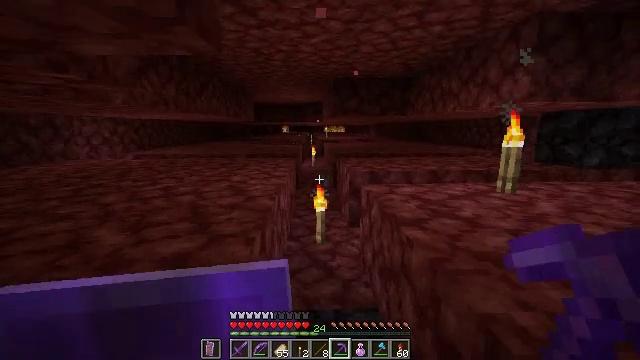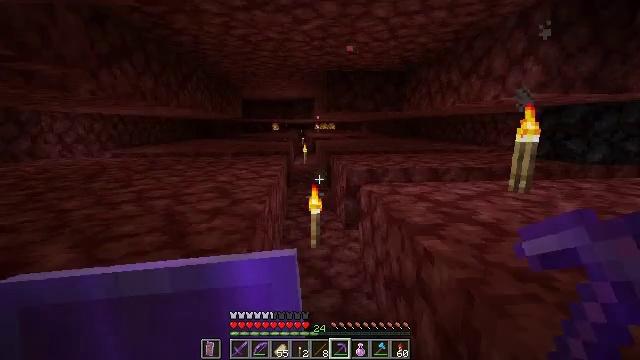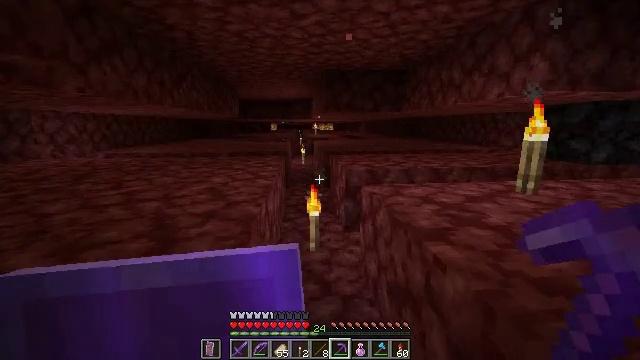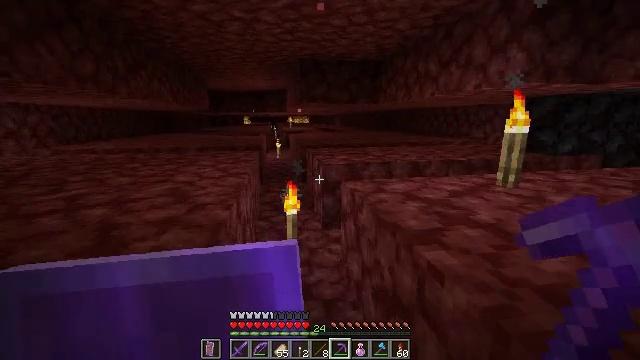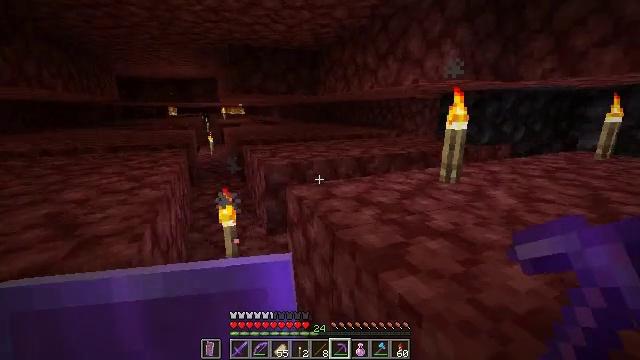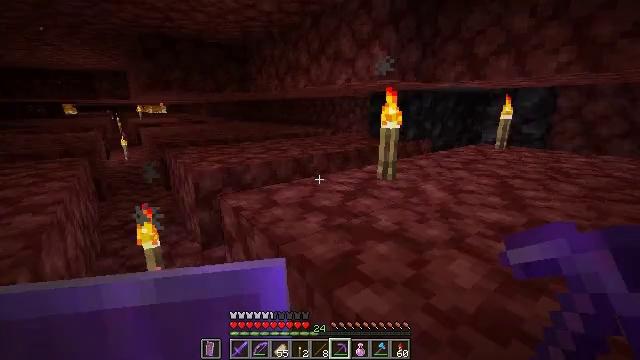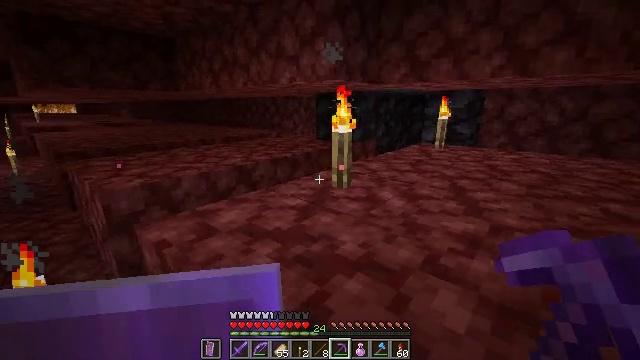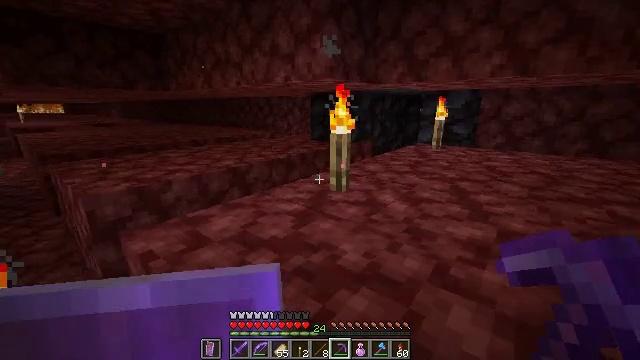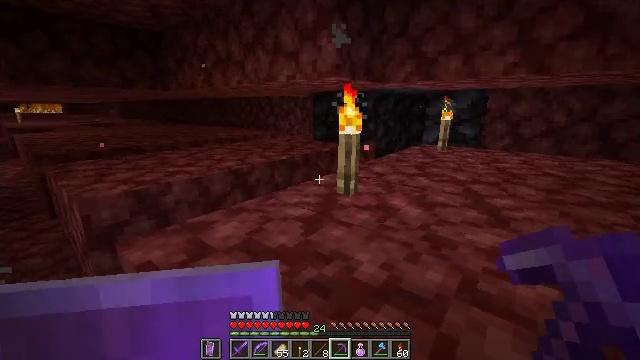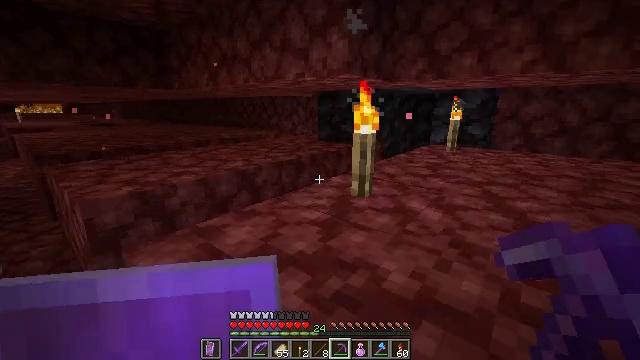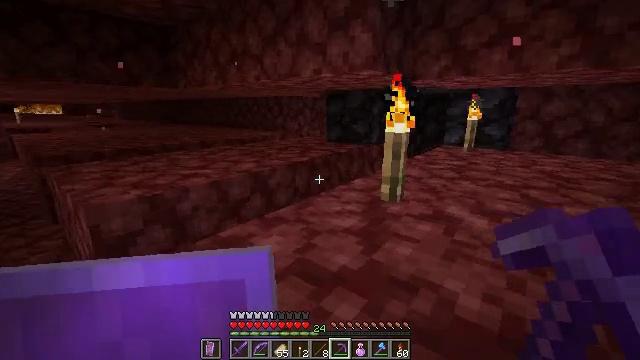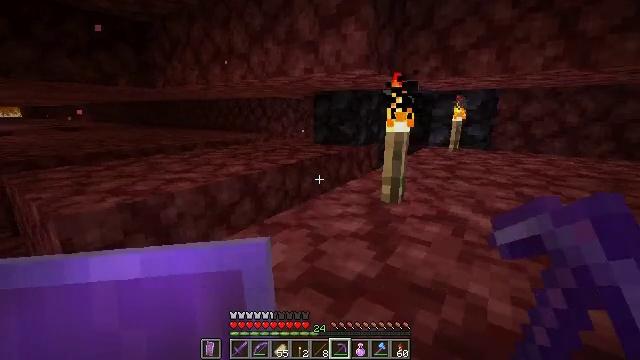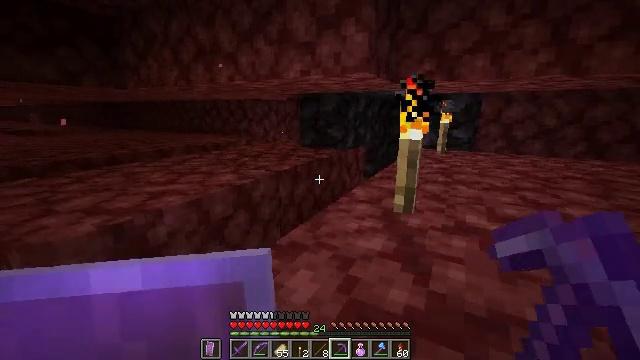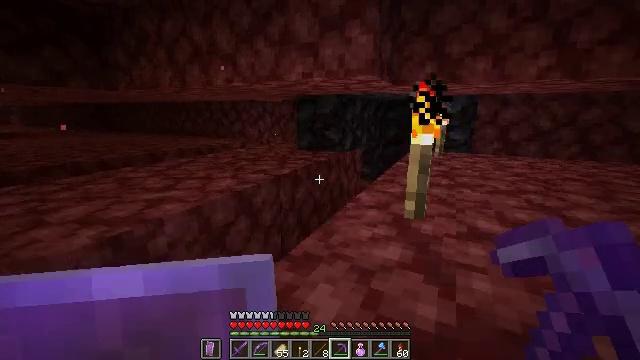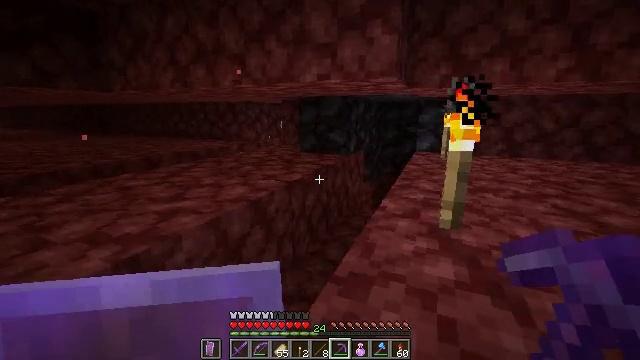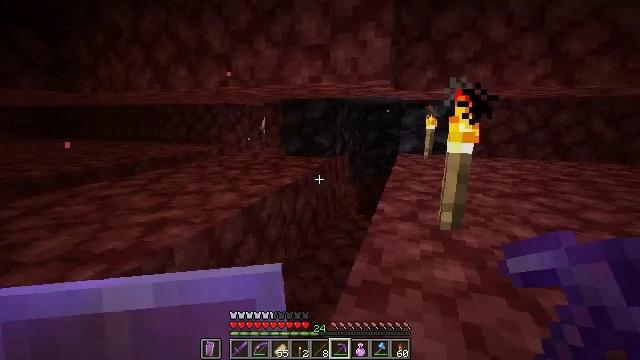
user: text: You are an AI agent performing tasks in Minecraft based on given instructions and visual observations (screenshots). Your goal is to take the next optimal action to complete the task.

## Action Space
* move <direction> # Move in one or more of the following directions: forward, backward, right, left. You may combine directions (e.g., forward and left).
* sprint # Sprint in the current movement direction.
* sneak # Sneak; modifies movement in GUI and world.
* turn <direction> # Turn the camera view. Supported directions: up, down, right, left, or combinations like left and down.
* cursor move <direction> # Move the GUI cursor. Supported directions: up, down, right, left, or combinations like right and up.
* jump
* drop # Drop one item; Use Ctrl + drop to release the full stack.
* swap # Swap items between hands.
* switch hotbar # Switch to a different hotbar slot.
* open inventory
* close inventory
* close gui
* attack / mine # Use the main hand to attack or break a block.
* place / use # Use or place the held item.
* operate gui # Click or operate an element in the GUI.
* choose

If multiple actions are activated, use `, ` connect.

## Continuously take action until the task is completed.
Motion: motion action
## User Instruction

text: Collect blackstone for building.
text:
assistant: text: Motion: move forward, turn right
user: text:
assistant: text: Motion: move forward
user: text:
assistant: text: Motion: move forward, turn right and down
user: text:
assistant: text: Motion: move forward, turn right and down
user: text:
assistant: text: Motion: move forward, turn right
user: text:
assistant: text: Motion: move forward, turn right
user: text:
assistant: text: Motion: move forward, turn right
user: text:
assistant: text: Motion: move forward
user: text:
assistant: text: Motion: move forward and move left
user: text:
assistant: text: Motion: move forward and move left
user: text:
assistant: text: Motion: move forward and move left, turn right
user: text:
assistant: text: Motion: move forward and move left, turn right
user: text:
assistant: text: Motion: move forward and move left, turn right
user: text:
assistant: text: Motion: move forward and move left, turn right
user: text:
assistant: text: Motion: move forward and move left, turn right
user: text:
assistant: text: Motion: move forward and move left, turn right
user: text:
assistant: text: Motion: move forward and move left, turn right
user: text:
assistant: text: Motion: move forward and move left, turn right
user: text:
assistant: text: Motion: move forward and move left, turn right
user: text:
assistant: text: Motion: move forward, turn right
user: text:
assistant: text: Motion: move forward, turn right
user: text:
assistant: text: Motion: move forward
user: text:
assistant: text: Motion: move forward
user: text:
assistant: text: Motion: move forward
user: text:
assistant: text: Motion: move forward
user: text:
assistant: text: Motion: move forward
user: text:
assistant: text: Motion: move forward
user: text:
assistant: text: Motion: move forward, turn left and up
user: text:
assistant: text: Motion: move forward, turn left and up
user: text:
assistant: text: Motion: move forward, turn left